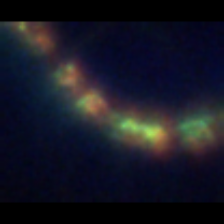
Taxon: Chaetoceros
Group: Diatoms